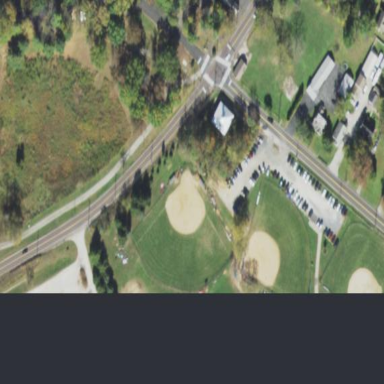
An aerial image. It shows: Softball pitch for leisure land activities.